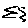
Label: zigzag